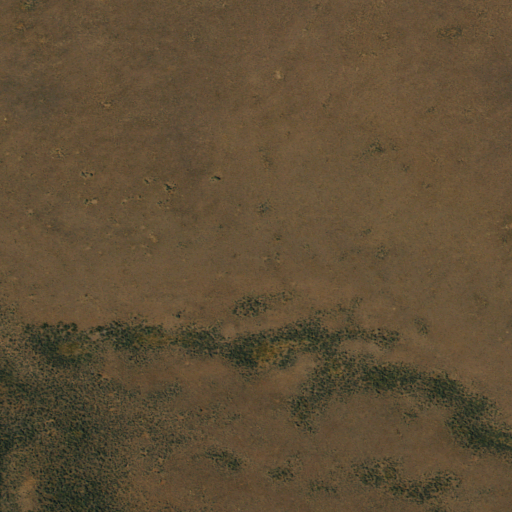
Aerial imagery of mountain in Nevada named North Rock Springs Table containing only shrub